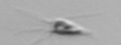
Label: Calciopappus